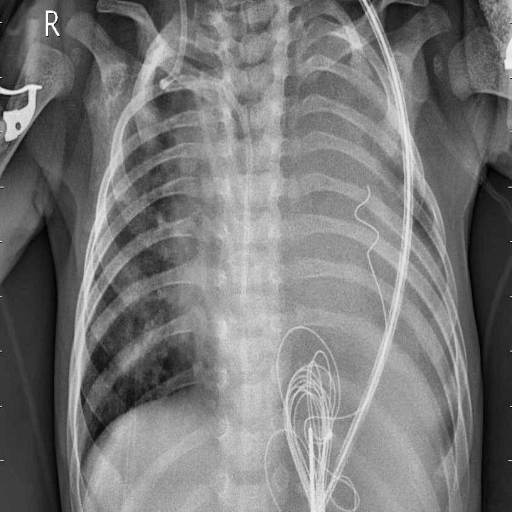
Finding: PNEUMONIA